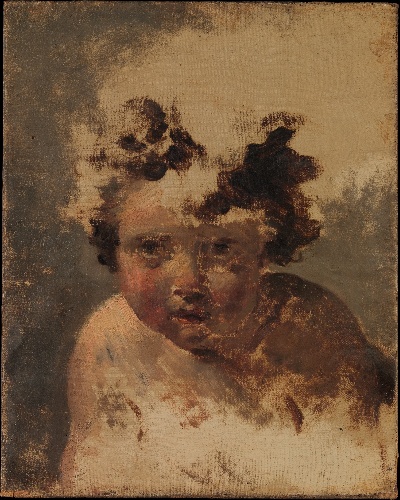
Title: Head of a Child
Artist: Jacques Louis David
Artist bio: French, first quarter 19th century
Object type: Painting
Classification: Paintings
Medium: Oil on canvas
Dimensions: 15 3/4 x 12 5/8 in. (40 x 32.1 cm)
Department: European Paintings
Credit line: Bequest of Harry G. Sperling, 1971
Accession year: 1976
Repository: Metropolitan Museum of Art, New York, NY
Tags: Children